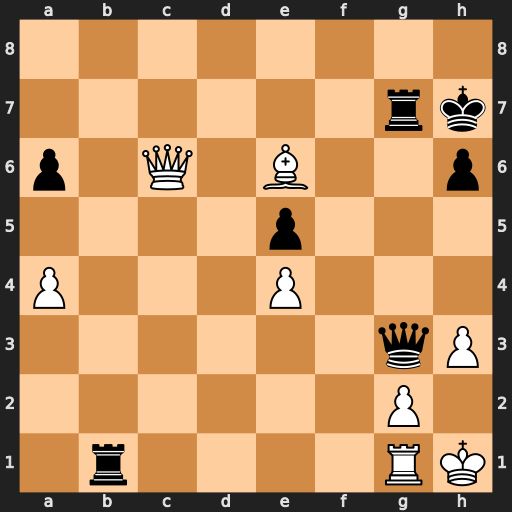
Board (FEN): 8/6rk/p1Q1B2p/4p3/P3P3/6qP/6P1/1r4RK
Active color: w
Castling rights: -
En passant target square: -
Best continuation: Bf5+ Kh8 Qxh6+ Kg8 Be6+ Kf8 Qf6+ Ke8 Bf7+